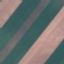
Land use / land cover: AnnualCrop